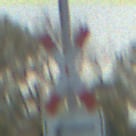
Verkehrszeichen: Andreaskreuz
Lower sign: RichtungsangabeDurchPfeile1
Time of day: MorningAfternoon
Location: Outdoor (Urban)
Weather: PartlyCloudy
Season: NotSpecified
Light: Natural